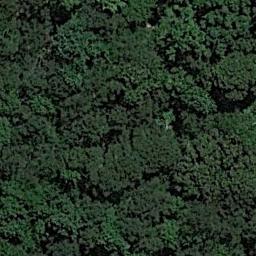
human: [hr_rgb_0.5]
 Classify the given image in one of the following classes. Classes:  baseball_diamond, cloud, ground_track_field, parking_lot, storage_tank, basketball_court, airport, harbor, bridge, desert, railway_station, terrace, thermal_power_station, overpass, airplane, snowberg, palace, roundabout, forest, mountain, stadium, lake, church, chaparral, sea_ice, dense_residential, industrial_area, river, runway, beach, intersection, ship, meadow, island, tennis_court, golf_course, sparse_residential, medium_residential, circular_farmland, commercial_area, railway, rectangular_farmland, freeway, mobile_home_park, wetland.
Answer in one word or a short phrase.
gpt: forest